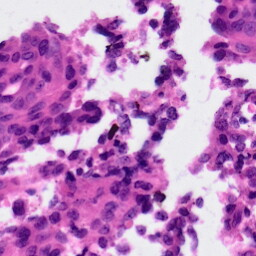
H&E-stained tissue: Ovarian